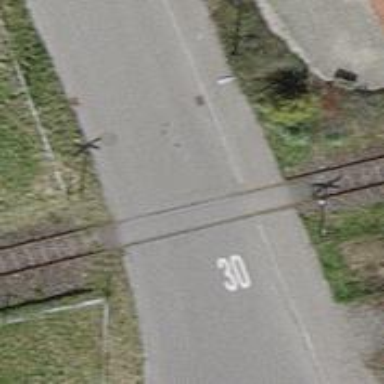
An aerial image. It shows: Level crossing along the railway.